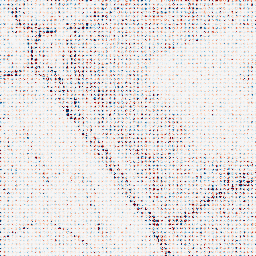
Category: wavelet
Decomposition family: wavelet_biorthogonal
Decomposition parameters: wavelet: bior3.5
level: 1
Upsampling method: sinc_hamming
Upsampling parameters: scale: 8
kernel_size: 4
Upsampling scale: 8